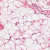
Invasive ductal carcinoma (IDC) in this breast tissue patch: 0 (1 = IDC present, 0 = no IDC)